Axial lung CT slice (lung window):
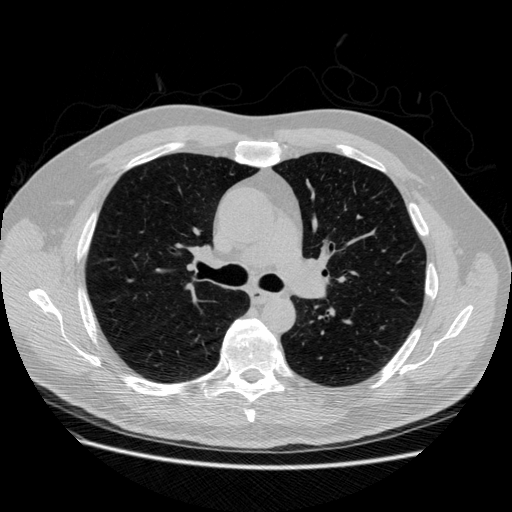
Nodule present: no